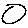
Label: circle